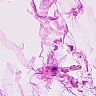
Metastatic tissue present: no